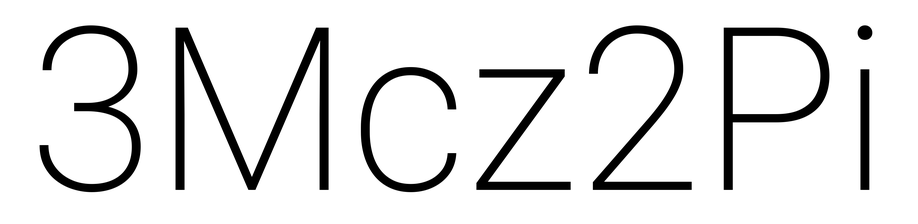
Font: Roboto_ExtraLight